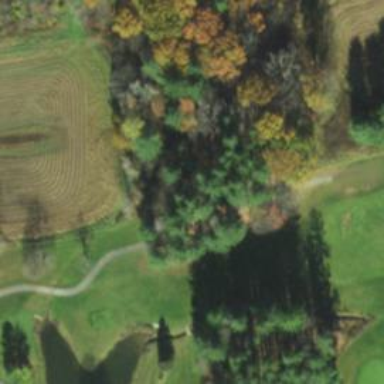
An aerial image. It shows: Path for both roads and golfers.